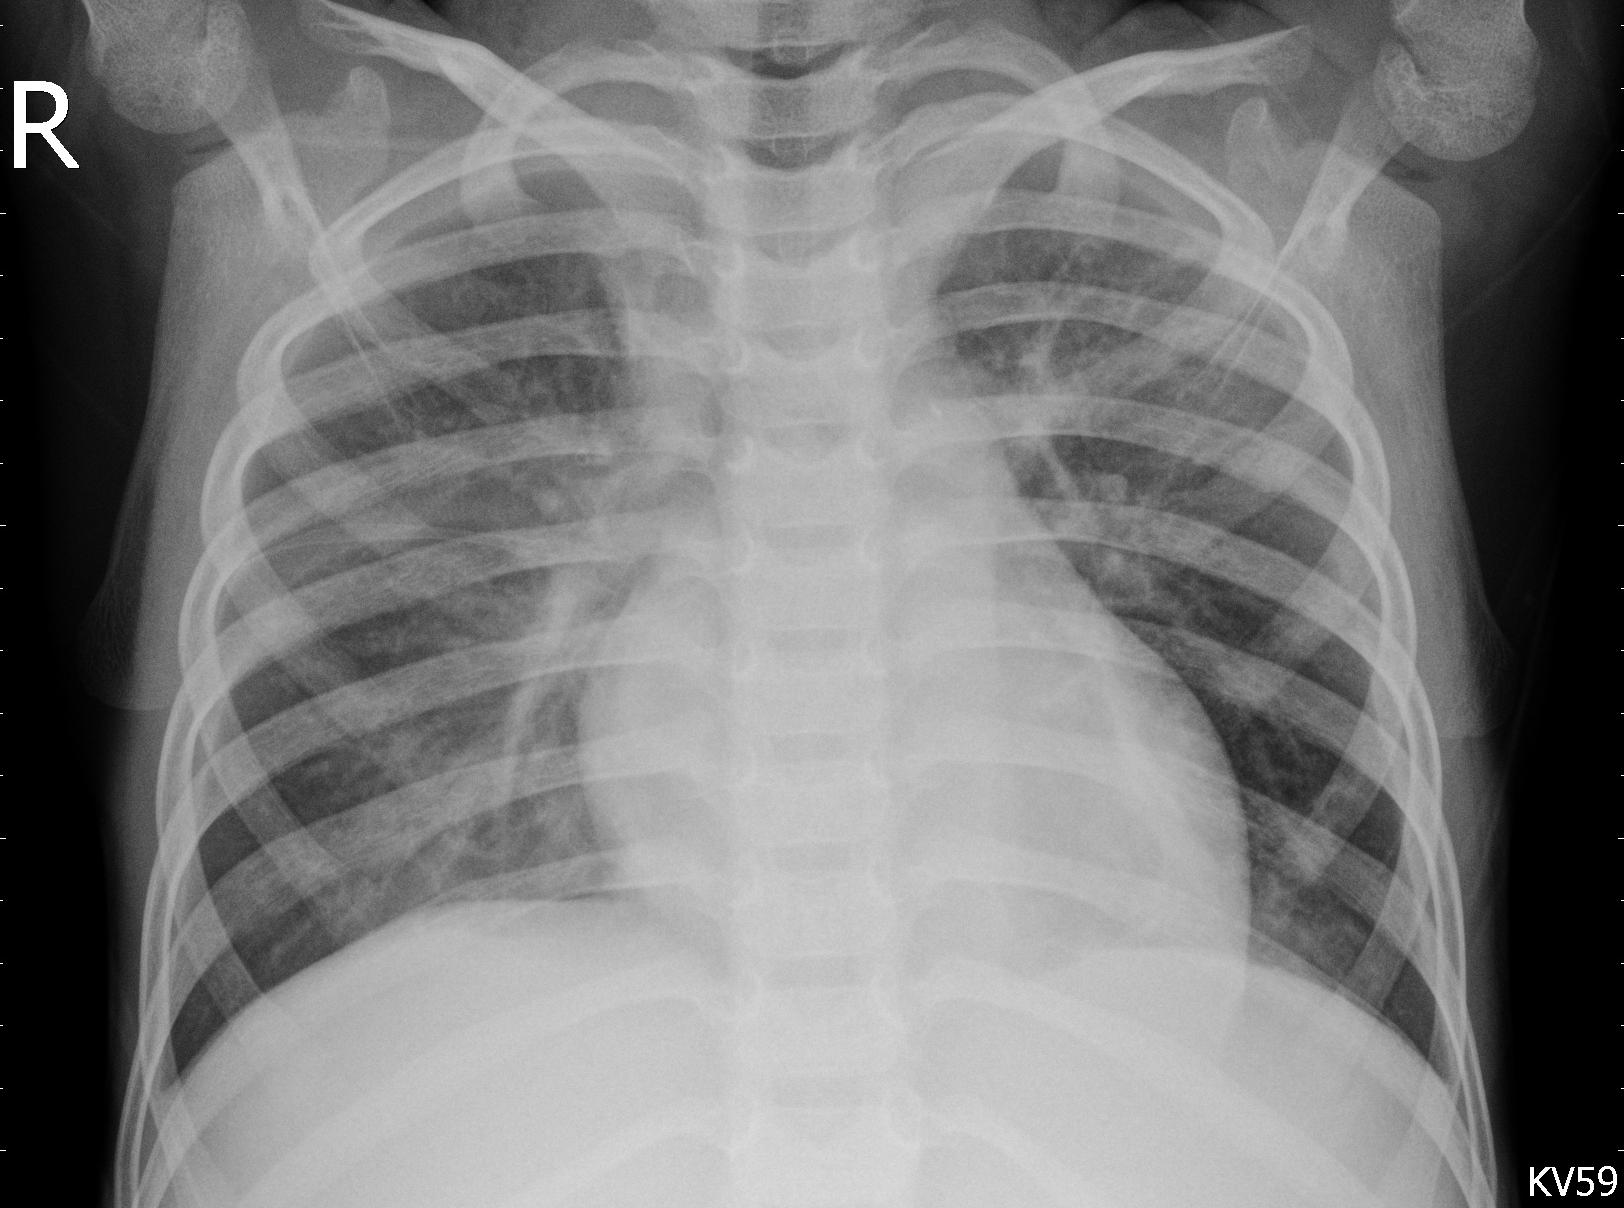
Diagnosis: PNEUMONIA